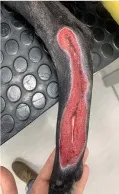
PRP application and bandage at the right tarsal and metatarsal regions in the hind limb of case 1. Healthy, and ,clean wound.
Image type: medical_photograph (skin_photograph)